Question: I am wondering if there is a way to write text along a surface of a sphere object in SceneKit.
I know I put a texture on the surface and achieve this kind of effect if I have an image, but I want to know if I can just add text dynamically somehow over the surface of the sphere.
Any idea?

EDIT:
This works:
'''
let layer = CALayer()
layer.frame = CGRectMake(0, 0, 100, 100)
layer.backgroundColor = UIColor.orangeColor().CGColor
var textLayer = CATextLayer()
textLayer.frame = layer.bounds
textLayer.fontSize = layer.bounds.size.height
textLayer.string = "Test"
textLayer.alignmentMode = kCAAlignmentLeft
textLayer.foregroundColor = UIColor.greenColor().CGColor
textLayer.display()
layer.addSublayer(textLayer)
let box = SCNBox(width: 10, height: 10, length: 10, chamferRadius: 0.5)
let boxNode = SCNNode(geometry: box)
box.firstMaterial?.locksAmbientWithDiffuse = true
boxNode.position = position
box.firstMaterial?.diffuse.contents = layer
scene.rootNode.addChildNode(boxNode)
'''
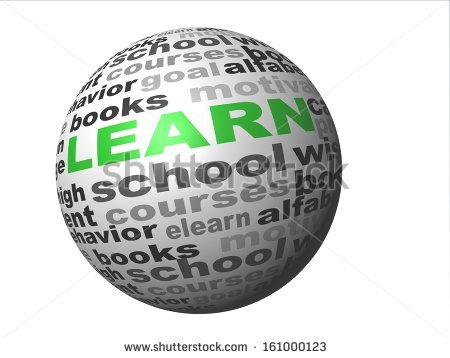
Answer: you can use any 'CALayer' as the contents of your 'SCNMaterialProperty' :)